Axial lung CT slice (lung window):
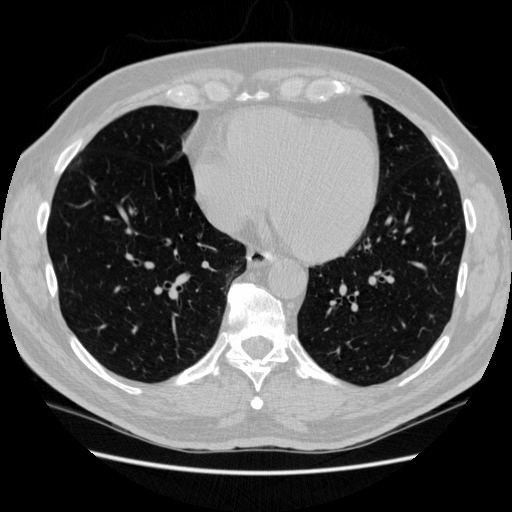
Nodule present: no